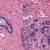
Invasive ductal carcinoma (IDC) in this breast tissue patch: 0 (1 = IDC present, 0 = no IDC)